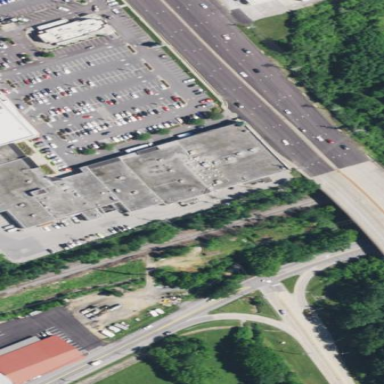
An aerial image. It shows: Retail building situated in shopping center.